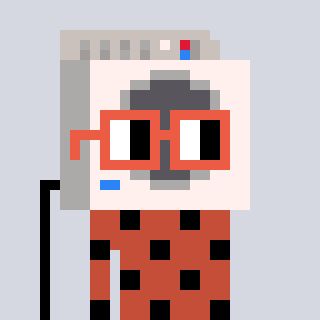
a pixel art character with square orange glasses, a washing machine-shaped head and a rust-colored body on a cool background